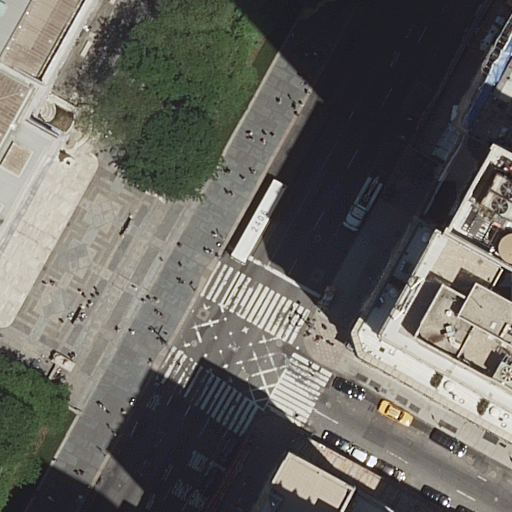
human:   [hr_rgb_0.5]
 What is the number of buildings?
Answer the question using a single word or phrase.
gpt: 5

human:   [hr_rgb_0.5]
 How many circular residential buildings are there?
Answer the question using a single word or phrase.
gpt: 0

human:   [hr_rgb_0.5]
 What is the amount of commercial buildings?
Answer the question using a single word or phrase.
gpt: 0

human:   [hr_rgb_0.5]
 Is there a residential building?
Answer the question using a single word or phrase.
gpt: yes

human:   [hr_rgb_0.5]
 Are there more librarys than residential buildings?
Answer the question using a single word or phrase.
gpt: no

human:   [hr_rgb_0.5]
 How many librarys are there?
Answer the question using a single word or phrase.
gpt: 1

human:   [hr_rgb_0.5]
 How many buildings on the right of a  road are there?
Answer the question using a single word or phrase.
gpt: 4

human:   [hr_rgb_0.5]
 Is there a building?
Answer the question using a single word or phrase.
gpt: yes

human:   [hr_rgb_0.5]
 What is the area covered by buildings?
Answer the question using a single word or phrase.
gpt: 7061m2

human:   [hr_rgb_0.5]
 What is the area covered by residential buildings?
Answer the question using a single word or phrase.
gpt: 1488m2

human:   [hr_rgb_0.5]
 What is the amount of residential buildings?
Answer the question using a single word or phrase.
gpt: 4

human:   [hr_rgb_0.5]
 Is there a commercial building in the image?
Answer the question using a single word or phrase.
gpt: no

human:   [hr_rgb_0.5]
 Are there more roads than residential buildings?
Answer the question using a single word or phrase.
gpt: yes

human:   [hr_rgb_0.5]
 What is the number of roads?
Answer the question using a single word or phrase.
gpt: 11

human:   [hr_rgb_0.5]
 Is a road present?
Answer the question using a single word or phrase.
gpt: yes

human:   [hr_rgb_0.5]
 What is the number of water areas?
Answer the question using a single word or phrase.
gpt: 0

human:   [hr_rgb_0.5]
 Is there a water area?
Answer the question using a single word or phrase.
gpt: no

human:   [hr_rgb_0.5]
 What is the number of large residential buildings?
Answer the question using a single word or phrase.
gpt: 1

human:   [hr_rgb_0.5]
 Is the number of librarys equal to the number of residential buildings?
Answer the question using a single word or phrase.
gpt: no

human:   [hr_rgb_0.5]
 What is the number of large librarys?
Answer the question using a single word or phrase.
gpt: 1

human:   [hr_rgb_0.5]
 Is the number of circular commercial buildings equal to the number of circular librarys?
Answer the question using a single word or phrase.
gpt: yes

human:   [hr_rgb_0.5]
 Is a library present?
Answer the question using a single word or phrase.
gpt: yes

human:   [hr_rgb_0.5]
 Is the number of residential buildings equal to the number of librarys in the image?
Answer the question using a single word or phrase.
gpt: no

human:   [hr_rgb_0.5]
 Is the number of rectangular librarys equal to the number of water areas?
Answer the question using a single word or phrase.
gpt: yes

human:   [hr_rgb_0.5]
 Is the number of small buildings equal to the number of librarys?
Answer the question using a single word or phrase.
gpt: yes

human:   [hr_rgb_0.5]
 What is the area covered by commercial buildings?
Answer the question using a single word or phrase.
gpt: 0m2

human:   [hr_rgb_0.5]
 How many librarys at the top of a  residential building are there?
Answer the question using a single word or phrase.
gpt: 1

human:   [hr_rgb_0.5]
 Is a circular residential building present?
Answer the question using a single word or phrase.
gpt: no

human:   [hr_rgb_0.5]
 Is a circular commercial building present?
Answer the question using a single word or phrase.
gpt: no

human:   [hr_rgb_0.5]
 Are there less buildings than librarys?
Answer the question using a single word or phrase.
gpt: no

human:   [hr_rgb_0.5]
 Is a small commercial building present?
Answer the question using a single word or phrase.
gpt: no

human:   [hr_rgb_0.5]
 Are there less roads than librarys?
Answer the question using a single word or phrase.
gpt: no

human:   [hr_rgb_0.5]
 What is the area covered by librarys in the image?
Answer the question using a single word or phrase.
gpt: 5572m2

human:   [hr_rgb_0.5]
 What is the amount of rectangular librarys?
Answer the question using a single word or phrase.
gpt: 0

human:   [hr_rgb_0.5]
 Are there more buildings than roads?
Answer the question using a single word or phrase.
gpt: no

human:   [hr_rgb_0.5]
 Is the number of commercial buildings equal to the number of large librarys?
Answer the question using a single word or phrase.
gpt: no

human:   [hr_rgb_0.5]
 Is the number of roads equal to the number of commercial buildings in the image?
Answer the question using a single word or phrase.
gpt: no

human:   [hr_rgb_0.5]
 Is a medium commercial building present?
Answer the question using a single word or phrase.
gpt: no

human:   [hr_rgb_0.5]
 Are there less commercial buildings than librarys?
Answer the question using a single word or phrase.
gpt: yes

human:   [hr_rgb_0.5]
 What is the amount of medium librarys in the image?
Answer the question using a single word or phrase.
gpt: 0

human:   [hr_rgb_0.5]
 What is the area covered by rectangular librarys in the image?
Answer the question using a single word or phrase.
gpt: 0m2

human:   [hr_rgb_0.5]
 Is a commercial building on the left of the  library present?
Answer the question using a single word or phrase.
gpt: no

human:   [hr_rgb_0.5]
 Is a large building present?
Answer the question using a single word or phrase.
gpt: yes

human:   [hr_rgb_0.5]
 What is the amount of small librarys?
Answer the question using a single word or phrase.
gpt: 0

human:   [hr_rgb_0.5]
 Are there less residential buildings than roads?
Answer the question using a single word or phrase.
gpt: yes

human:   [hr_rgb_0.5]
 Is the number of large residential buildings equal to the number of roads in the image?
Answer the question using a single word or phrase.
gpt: no

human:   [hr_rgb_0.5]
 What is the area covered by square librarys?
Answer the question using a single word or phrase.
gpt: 0m2

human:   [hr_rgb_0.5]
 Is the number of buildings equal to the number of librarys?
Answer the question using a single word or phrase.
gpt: no

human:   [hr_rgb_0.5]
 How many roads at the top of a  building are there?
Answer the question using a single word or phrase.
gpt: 7

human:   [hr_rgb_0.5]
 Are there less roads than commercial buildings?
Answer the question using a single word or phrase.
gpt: no

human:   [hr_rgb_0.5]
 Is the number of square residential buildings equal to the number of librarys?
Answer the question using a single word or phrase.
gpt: no

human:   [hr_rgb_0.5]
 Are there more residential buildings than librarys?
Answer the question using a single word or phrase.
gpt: yes

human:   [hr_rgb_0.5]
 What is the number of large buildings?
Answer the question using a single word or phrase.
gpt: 2

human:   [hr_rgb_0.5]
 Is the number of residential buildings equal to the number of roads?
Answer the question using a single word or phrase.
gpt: no

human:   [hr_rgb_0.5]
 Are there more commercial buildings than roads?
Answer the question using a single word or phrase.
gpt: no

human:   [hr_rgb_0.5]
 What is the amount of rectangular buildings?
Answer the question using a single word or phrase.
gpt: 2

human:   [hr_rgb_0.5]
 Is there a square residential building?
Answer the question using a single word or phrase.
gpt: no

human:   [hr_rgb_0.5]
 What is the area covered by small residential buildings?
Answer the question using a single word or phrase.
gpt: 97m2

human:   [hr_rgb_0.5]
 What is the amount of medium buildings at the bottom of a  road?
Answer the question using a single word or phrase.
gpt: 1

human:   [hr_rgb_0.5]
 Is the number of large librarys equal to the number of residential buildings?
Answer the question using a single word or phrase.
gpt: no

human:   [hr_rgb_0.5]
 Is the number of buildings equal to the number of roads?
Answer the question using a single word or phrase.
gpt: no

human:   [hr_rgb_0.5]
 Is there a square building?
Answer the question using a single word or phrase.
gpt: no

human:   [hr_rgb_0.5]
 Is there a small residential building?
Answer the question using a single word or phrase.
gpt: yes

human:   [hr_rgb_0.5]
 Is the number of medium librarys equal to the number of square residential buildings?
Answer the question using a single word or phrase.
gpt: yes